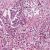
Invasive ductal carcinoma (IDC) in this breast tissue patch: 1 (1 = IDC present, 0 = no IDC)